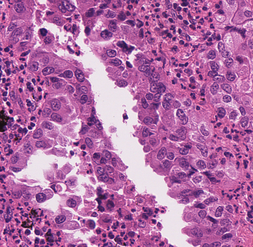
Tumor epithelial tissue: yes
Tumor-associated stroma tissue: yes
Normal tissue: no